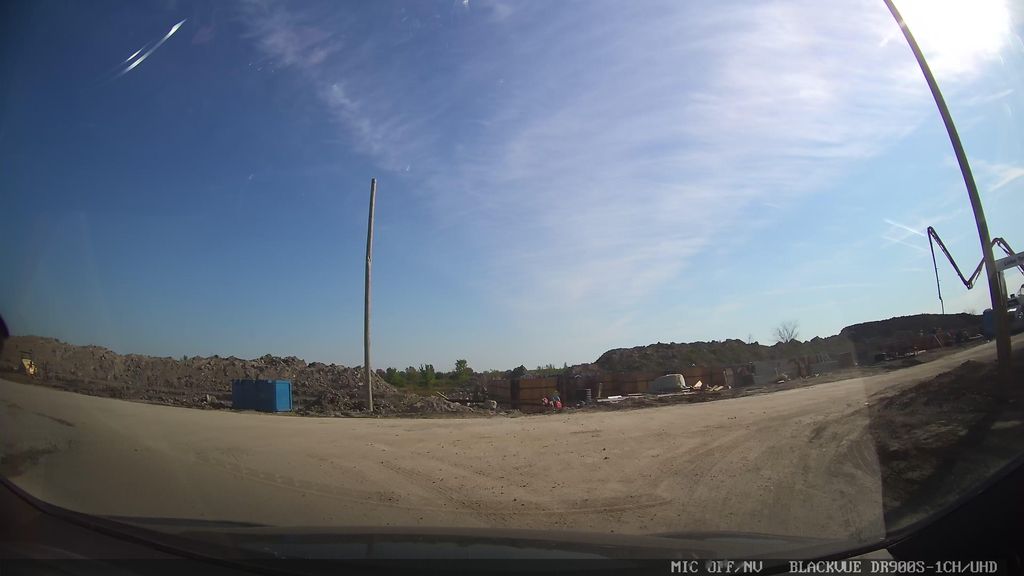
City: ottawa-gatineau